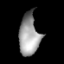
Tissue: lung
Cell type: T cells
Senescence score: 0.2104
Nuclear area (px): 815
Mean DAPI intensity: 155.28